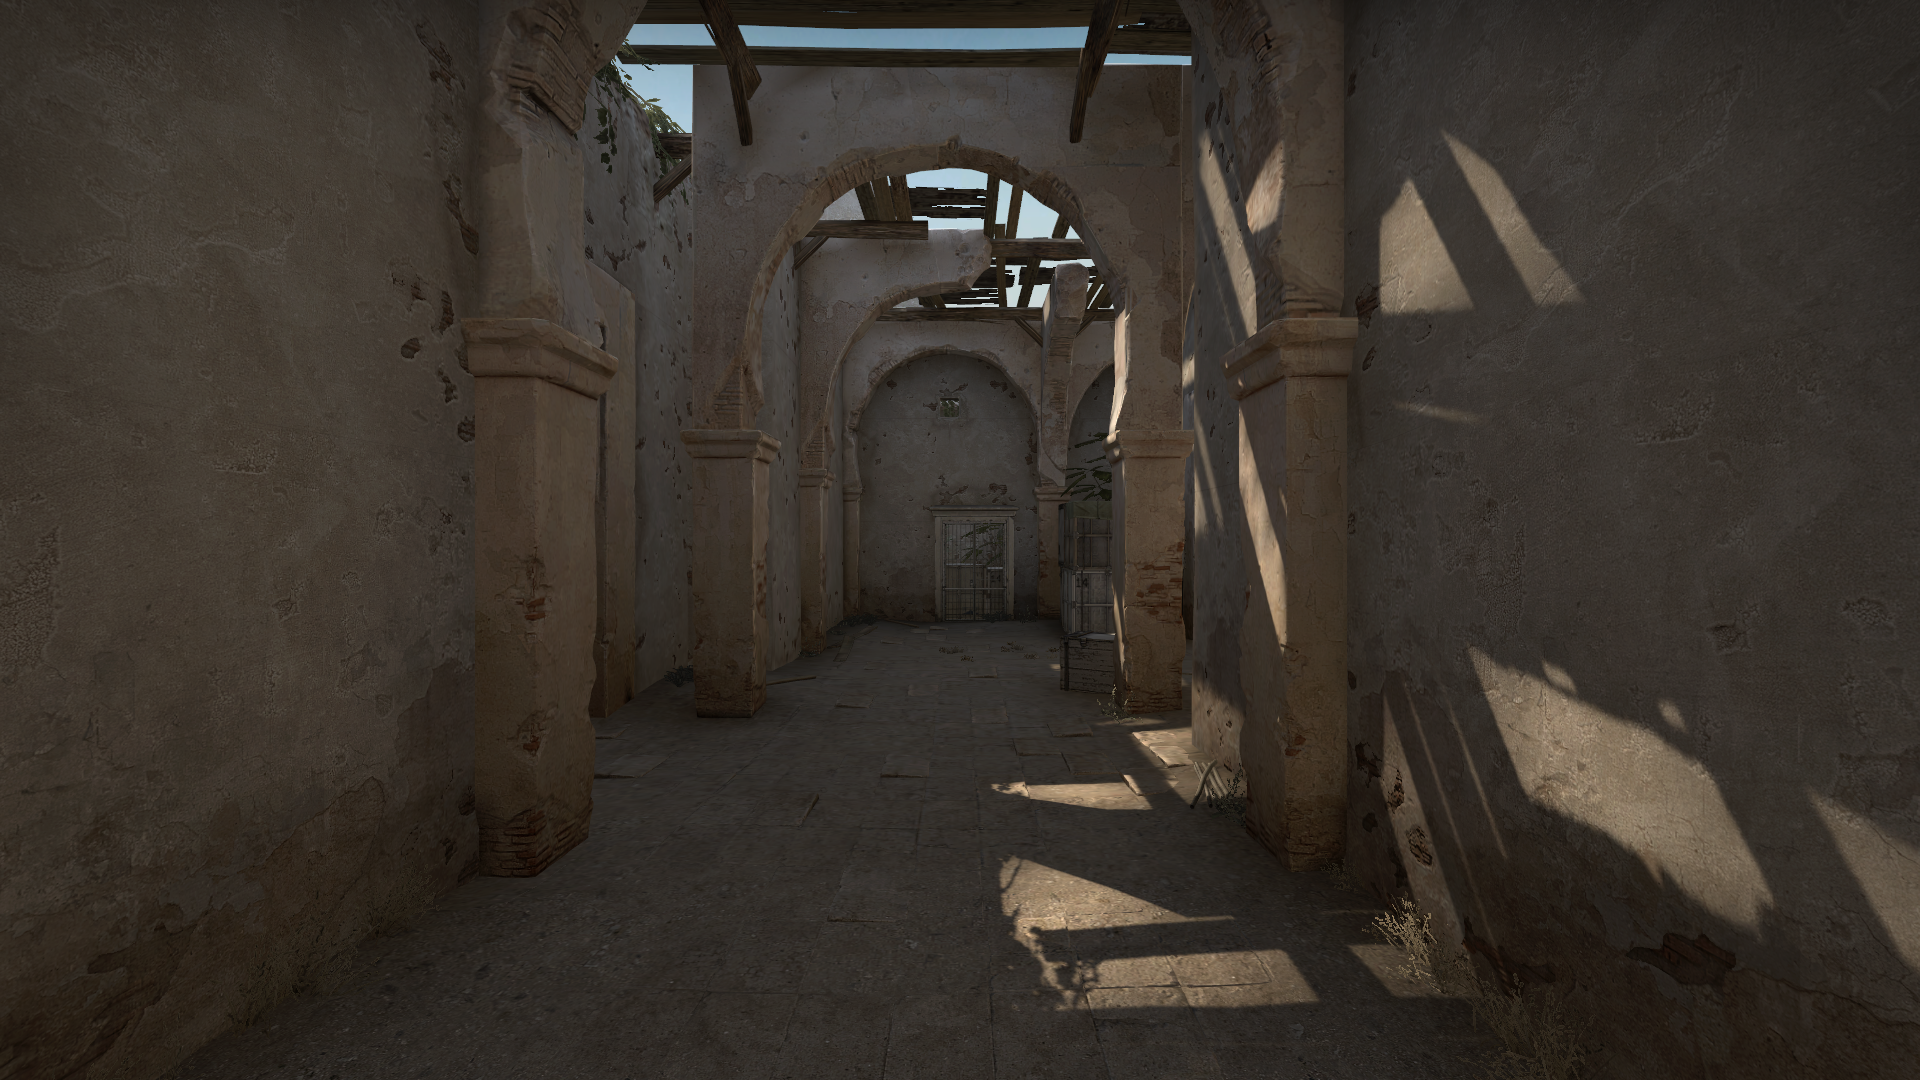
Map: de_dust2